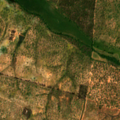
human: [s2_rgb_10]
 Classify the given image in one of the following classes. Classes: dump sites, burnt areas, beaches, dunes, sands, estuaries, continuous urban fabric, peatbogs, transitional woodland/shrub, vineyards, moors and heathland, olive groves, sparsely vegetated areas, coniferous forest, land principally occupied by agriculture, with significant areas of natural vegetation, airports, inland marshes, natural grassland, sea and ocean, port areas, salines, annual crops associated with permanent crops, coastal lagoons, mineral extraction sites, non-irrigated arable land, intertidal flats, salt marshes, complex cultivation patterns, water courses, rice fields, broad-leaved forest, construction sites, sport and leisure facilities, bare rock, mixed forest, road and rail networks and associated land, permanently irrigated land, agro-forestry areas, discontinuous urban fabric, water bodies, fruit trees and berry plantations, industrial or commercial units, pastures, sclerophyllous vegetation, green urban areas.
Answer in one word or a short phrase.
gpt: pastures, agro-forestry areas, broad-leaved forest, transitional woodland/shrub